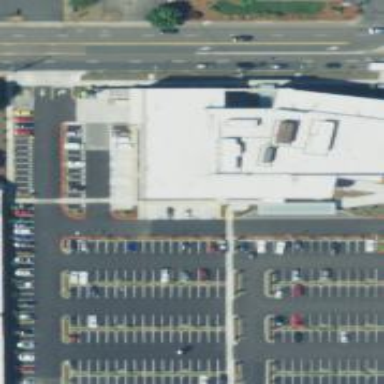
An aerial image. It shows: Parking space.